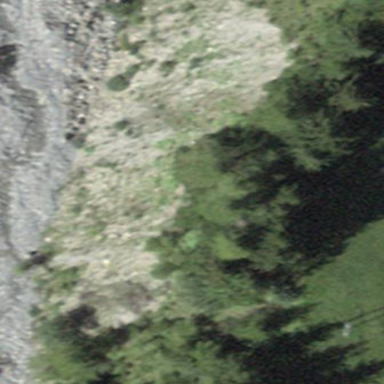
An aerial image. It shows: Natural scree.